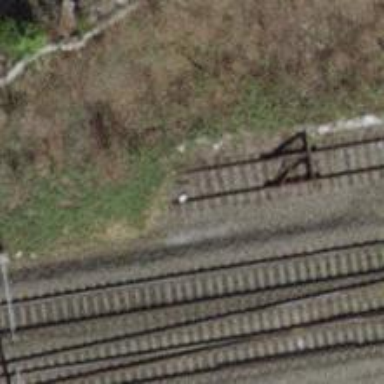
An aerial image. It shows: Siding railway track with one set of rails.